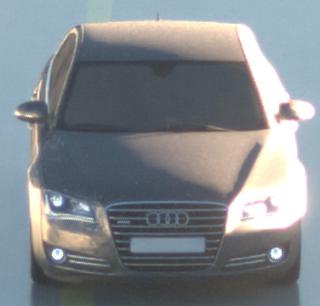
Make: Audi
Model: A8 D4
Model produced from: 2009
Model produced until: 2017
Doors: 4
Color: gray
Road condition: wet road
Daytime: sunrise or sunset
Contrast: high contrast